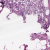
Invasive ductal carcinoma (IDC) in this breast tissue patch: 1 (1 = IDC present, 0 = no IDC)